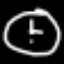
Label: clock